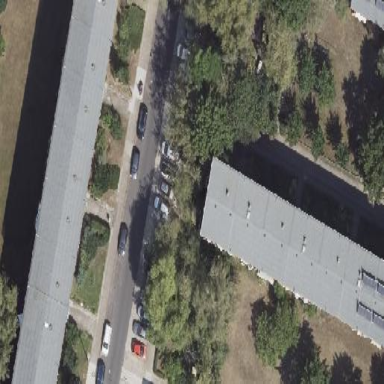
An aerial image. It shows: Gabled roof adorns the apartments building.